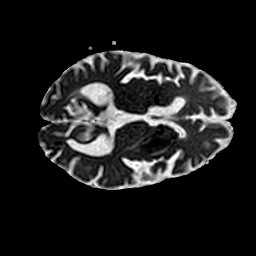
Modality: ADC
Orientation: axial
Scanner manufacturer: philips
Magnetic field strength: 3 T
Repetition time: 3.79 s
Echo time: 0.06073 s